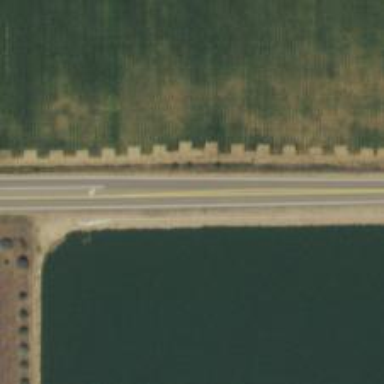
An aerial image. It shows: Secondary road with grade1 tracktype.